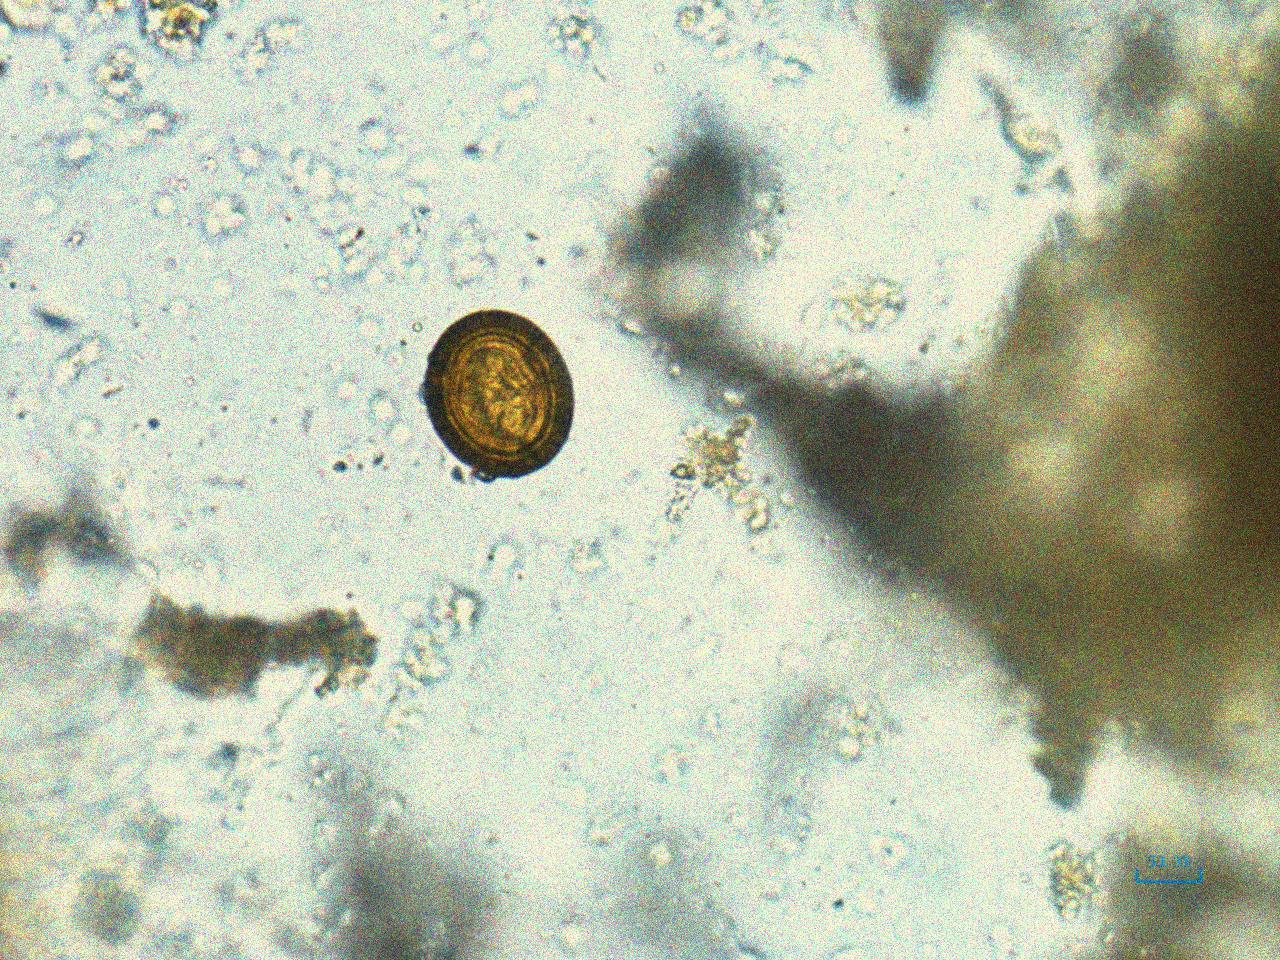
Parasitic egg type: Taenia spp. egg